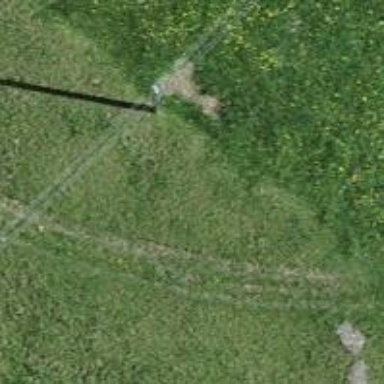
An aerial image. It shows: Power pole.